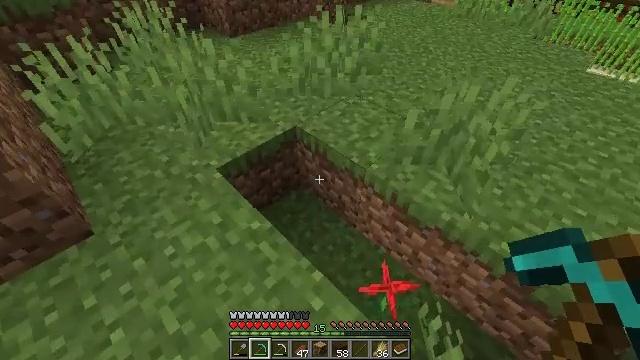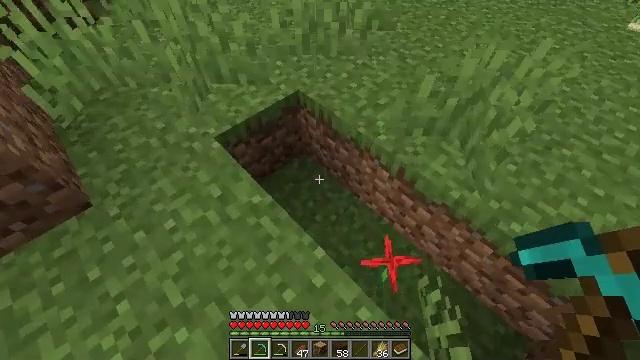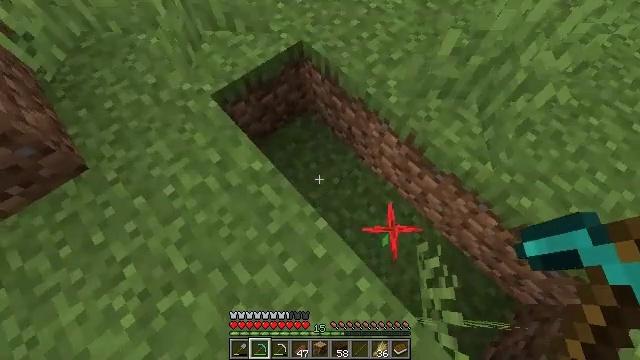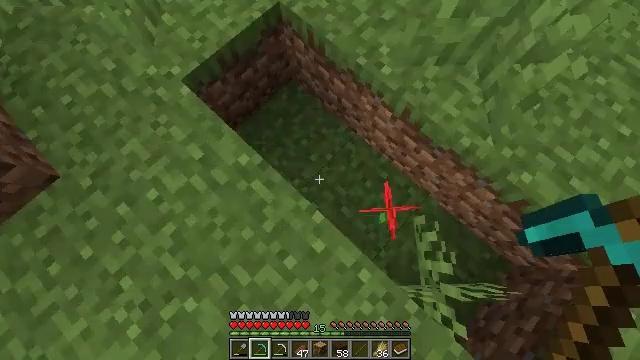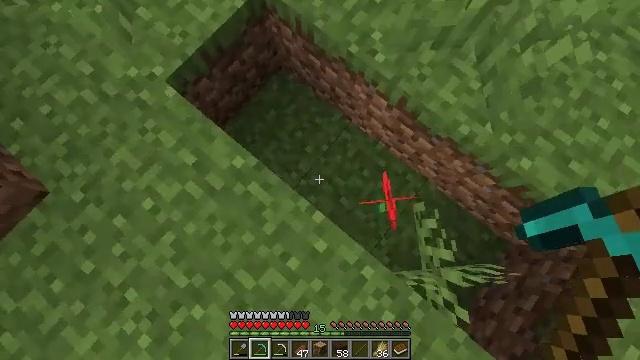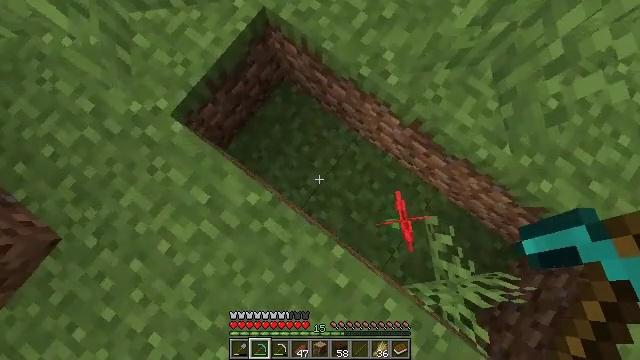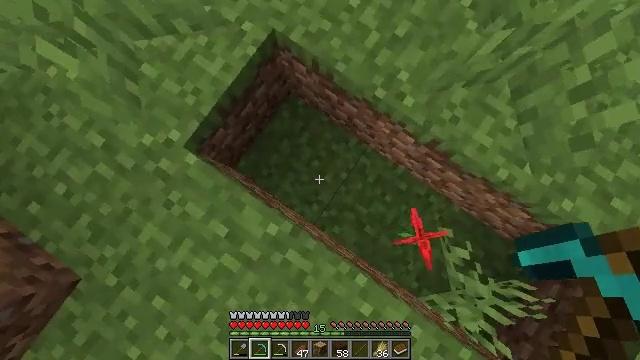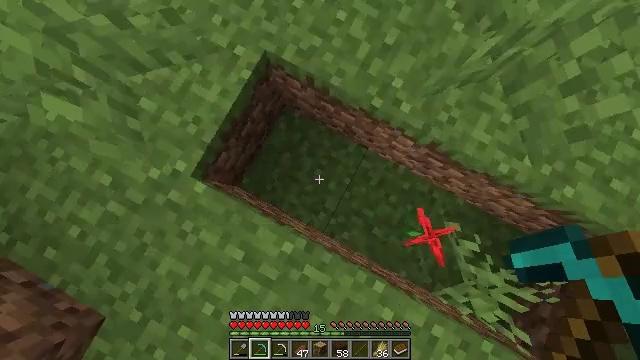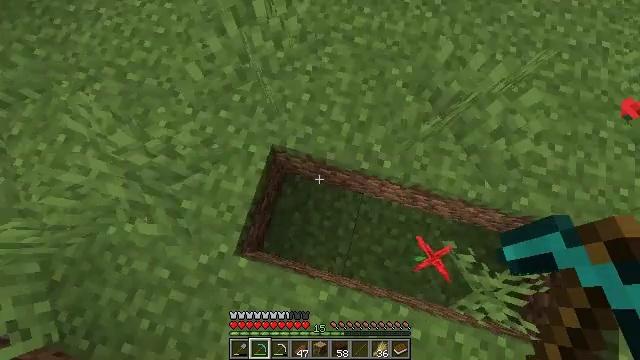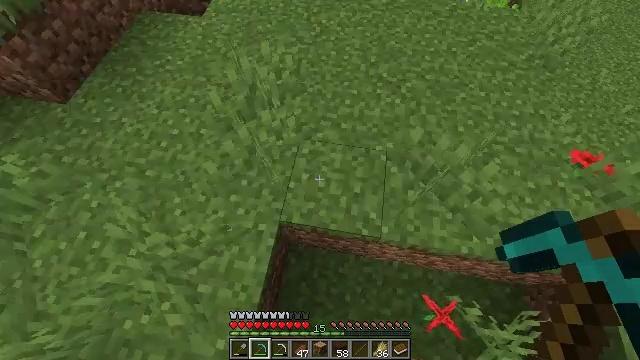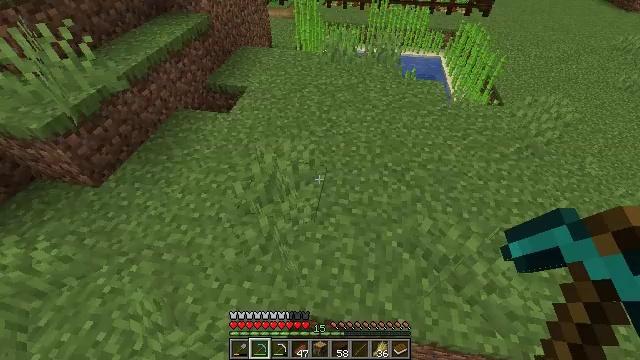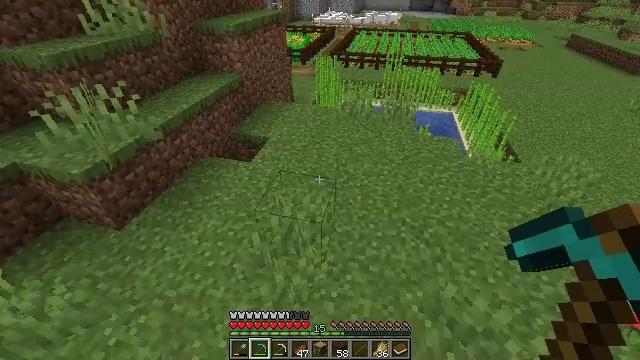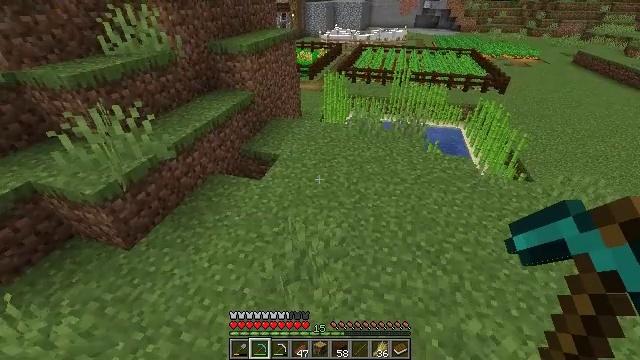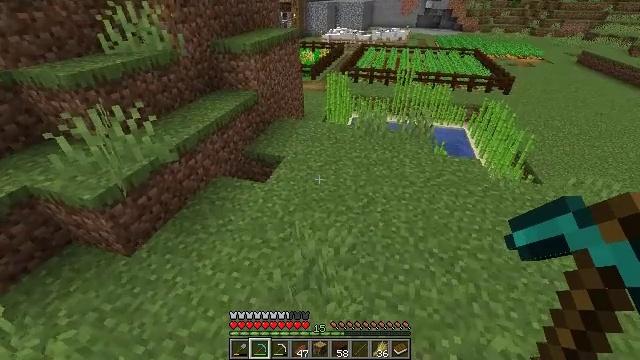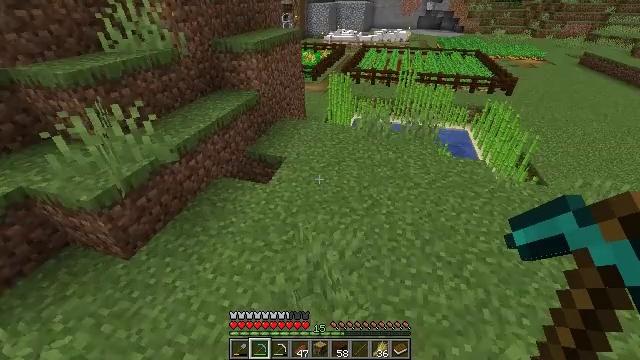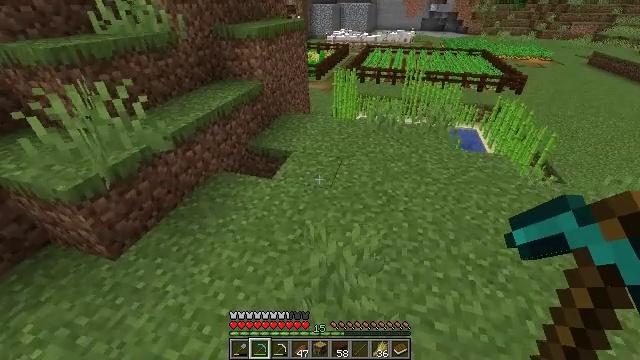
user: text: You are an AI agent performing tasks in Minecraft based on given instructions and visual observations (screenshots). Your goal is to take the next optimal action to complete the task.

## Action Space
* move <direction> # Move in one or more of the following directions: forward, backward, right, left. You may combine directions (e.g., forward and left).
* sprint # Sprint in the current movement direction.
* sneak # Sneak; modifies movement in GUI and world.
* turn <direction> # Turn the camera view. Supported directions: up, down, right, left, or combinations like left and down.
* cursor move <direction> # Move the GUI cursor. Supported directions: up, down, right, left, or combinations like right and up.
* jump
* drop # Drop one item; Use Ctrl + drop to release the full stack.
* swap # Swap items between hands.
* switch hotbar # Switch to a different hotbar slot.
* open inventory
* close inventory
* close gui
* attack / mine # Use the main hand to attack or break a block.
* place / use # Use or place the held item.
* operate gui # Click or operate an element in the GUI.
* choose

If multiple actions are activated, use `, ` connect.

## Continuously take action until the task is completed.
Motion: motion action
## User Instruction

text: Create an enchanting table with your crafting setup.
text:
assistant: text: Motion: move forward, turn left and down
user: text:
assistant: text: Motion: move forward, turn left and down
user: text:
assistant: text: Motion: move forward, turn right and down
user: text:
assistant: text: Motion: move forward and move left, turn right and down
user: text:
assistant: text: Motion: move forward and move left, turn right and down
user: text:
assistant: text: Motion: move forward and move left, turn right and down
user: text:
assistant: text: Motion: move forward and move left, turn right, jump
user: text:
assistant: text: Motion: move forward and move left, turn right and up, jump
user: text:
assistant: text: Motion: move forward and move left, turn right and up, jump
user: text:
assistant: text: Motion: move forward, turn up
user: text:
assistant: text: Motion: move forward, turn left and up
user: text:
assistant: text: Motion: move forward, turn left and up
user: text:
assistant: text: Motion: move forward
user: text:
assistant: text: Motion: move forward
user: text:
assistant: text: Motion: move forward, sprint
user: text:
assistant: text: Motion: move forward, sprint
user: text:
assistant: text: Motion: move forward, sprint
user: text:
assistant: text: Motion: move forward, sprint
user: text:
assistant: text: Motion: move forward, sprint
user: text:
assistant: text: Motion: move forward, sprint
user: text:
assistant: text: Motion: move forward
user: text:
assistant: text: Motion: move forward, turn down
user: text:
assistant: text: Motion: move forward, turn down
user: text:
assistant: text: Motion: move forward, turn down
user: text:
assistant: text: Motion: move forward, turn down
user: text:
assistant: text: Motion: move forward, turn down
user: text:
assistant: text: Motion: move forward
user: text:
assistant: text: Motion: move forward
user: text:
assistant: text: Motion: move forward and move right
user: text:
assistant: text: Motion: move forward and move right